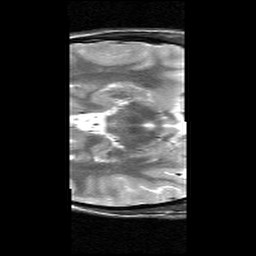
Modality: T2w
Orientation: axial
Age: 27
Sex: male
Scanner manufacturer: siemens
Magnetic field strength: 3 T
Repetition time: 6.26 s
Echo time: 0.064 s